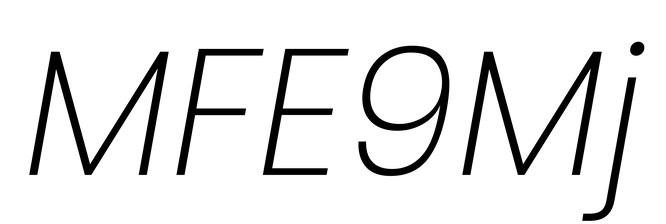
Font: Poppins-ExtraLightItalic